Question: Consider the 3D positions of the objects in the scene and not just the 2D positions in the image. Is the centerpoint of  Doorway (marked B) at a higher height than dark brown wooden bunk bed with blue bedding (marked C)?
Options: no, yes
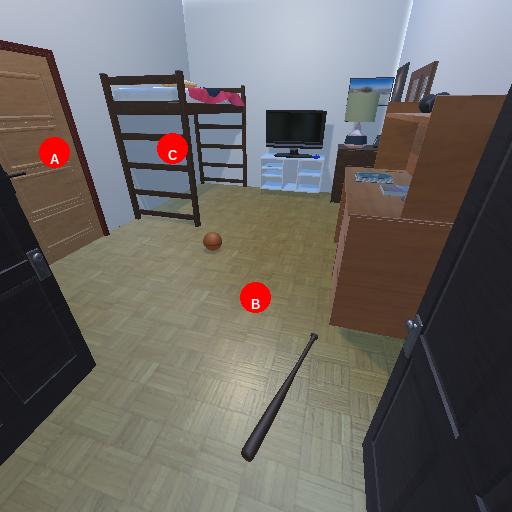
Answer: no